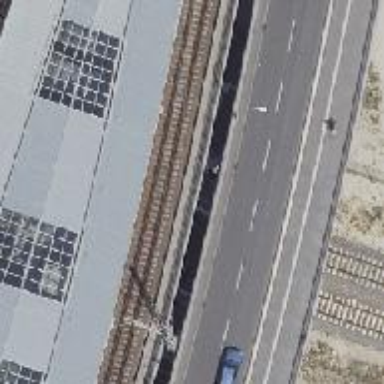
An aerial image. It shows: Platform edge at railway station.